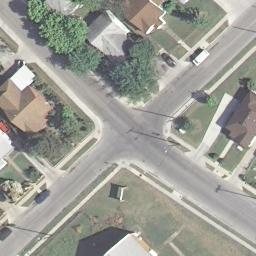
Label: intersection